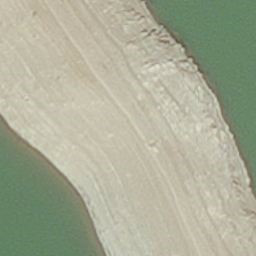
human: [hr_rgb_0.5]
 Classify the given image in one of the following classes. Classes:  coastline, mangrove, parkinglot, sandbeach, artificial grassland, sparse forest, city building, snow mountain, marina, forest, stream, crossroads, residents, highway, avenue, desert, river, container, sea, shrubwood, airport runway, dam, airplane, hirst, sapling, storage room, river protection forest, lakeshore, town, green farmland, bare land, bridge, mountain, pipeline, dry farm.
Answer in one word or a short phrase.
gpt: hirst